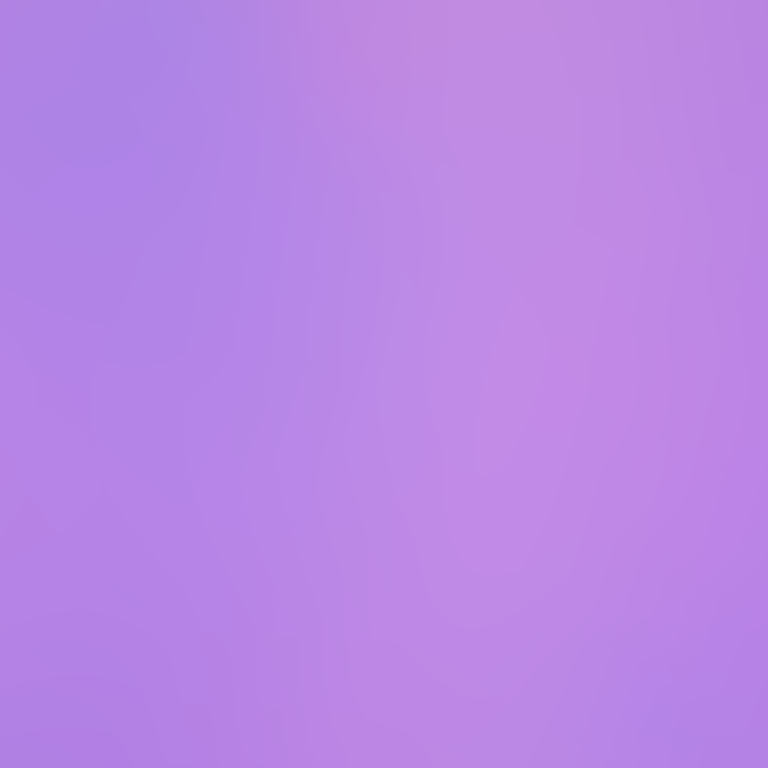
Abstract light effect, smooth blend from soft lavender to light purple, calm atmosphere, uniform glow, no room, no furniture, no objects.